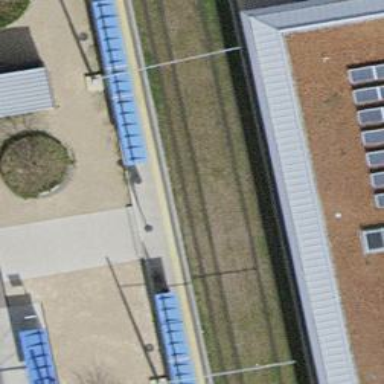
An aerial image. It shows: Tram stop with stop position for public transport.